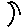
Label: moon